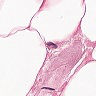
Metastatic tissue present: no